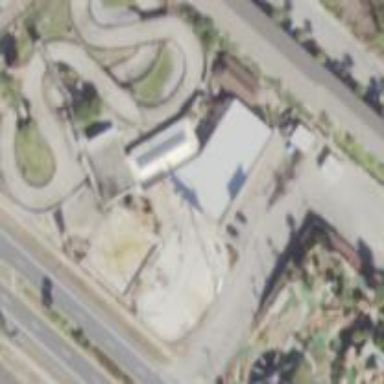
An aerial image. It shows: Amusement ride.